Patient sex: F
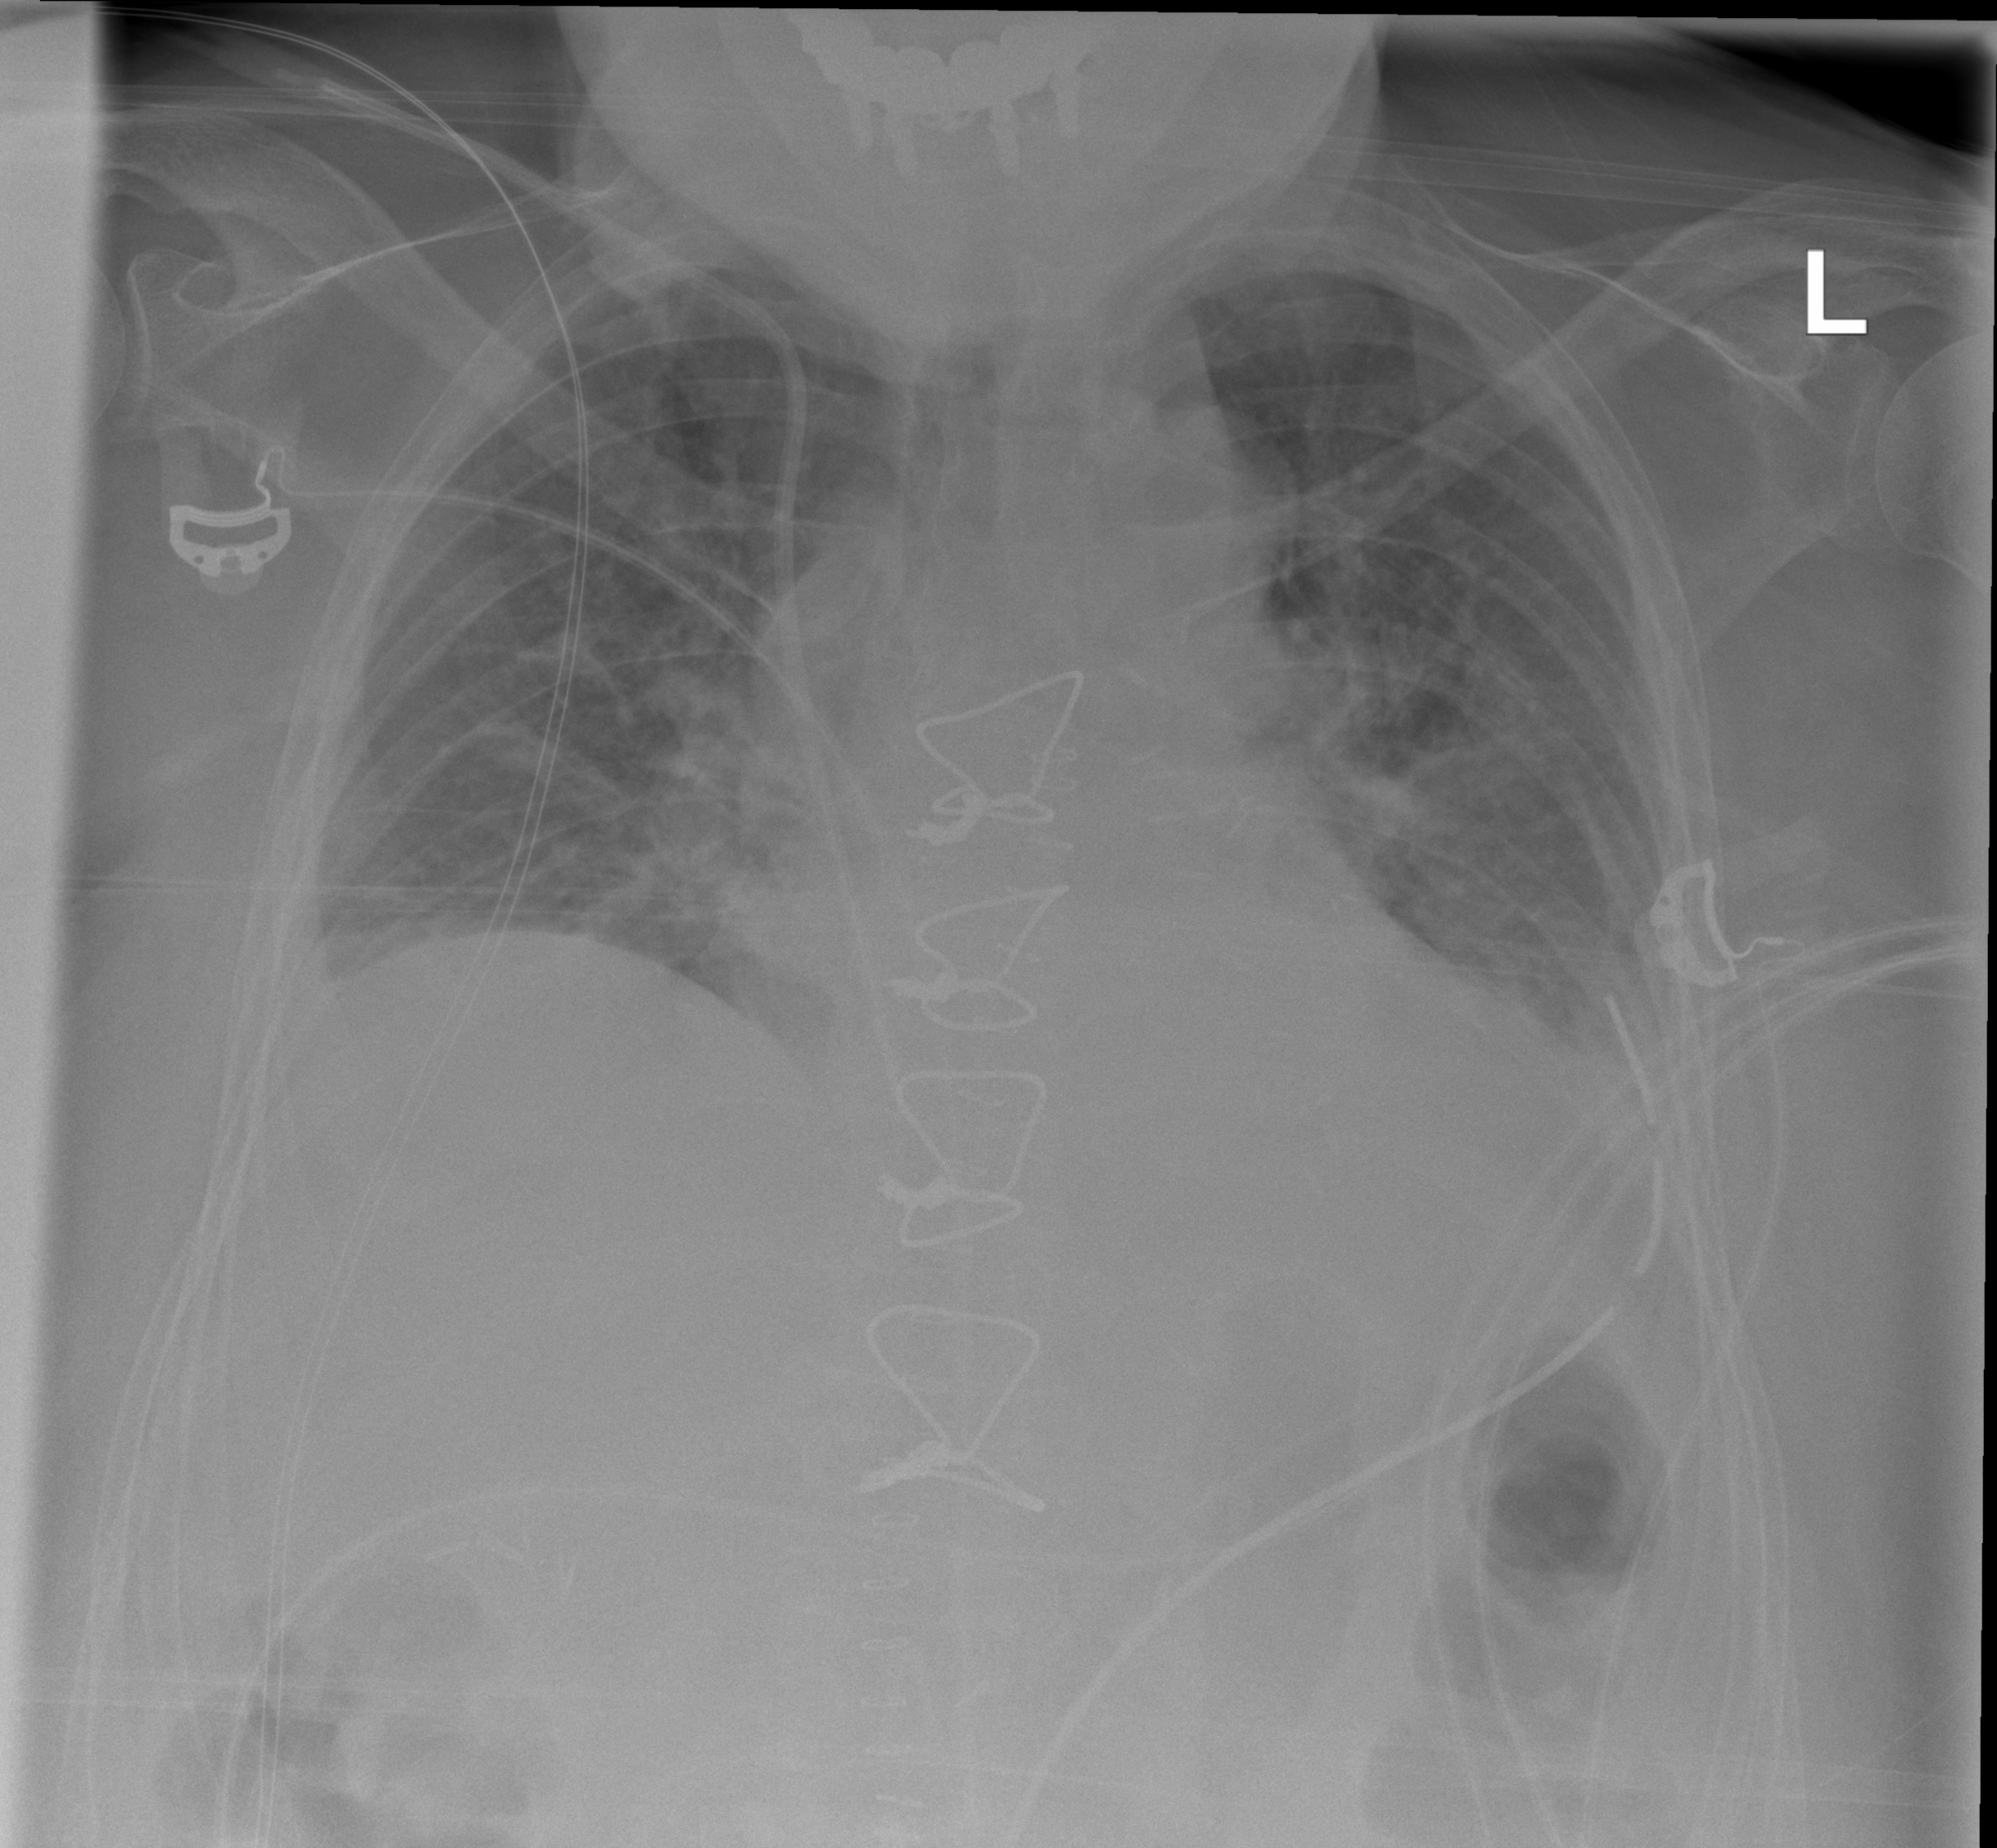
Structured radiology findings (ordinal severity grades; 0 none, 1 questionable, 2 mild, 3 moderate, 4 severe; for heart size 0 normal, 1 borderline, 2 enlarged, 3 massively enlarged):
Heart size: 0
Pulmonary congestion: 2
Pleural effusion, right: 2
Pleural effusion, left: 2
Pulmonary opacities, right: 0
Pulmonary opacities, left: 0
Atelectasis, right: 2
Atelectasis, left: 2